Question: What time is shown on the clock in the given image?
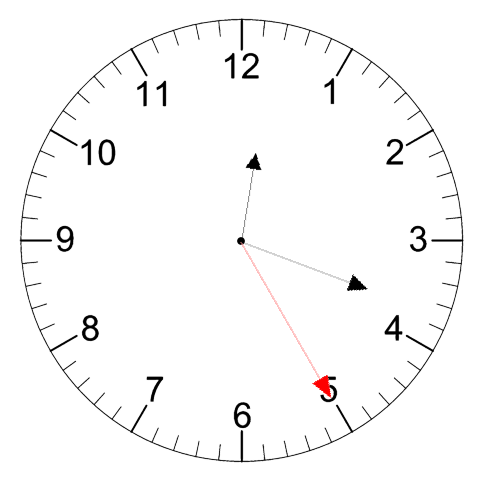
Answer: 12:18:25